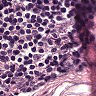
Metastatic tissue present: no